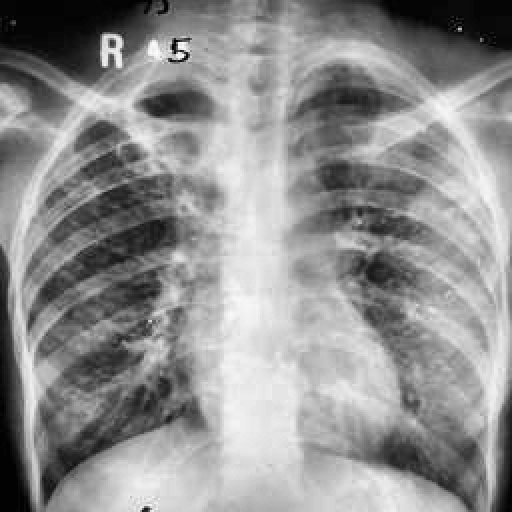
Finding: TUBERCULOSIS